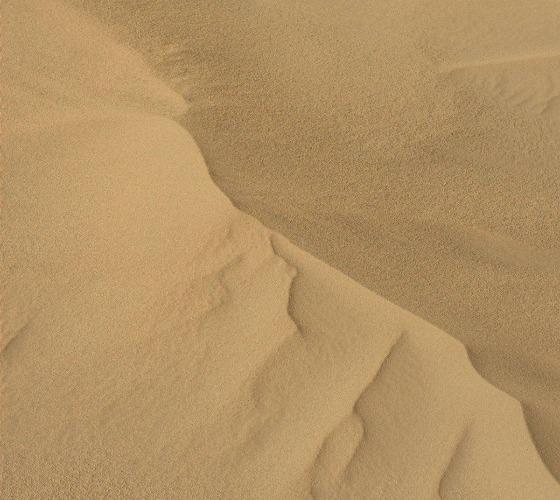
Terrain classes present: Gravel / Sand / Soil